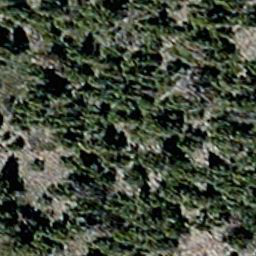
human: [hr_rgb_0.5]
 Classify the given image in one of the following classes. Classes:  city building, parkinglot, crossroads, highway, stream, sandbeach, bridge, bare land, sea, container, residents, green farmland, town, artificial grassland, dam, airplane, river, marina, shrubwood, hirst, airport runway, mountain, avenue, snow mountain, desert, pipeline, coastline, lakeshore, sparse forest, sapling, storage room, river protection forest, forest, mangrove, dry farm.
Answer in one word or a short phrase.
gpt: sparse forest